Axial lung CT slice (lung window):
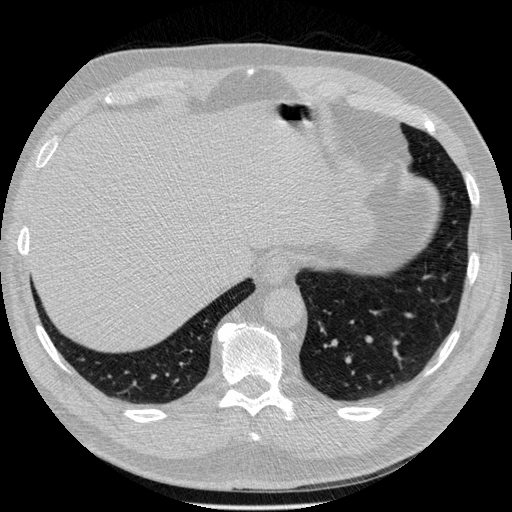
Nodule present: no